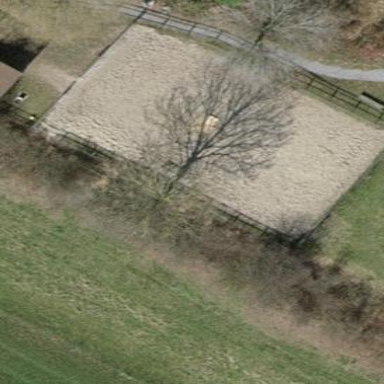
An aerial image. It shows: Equestrian pitch for leisure land activities.